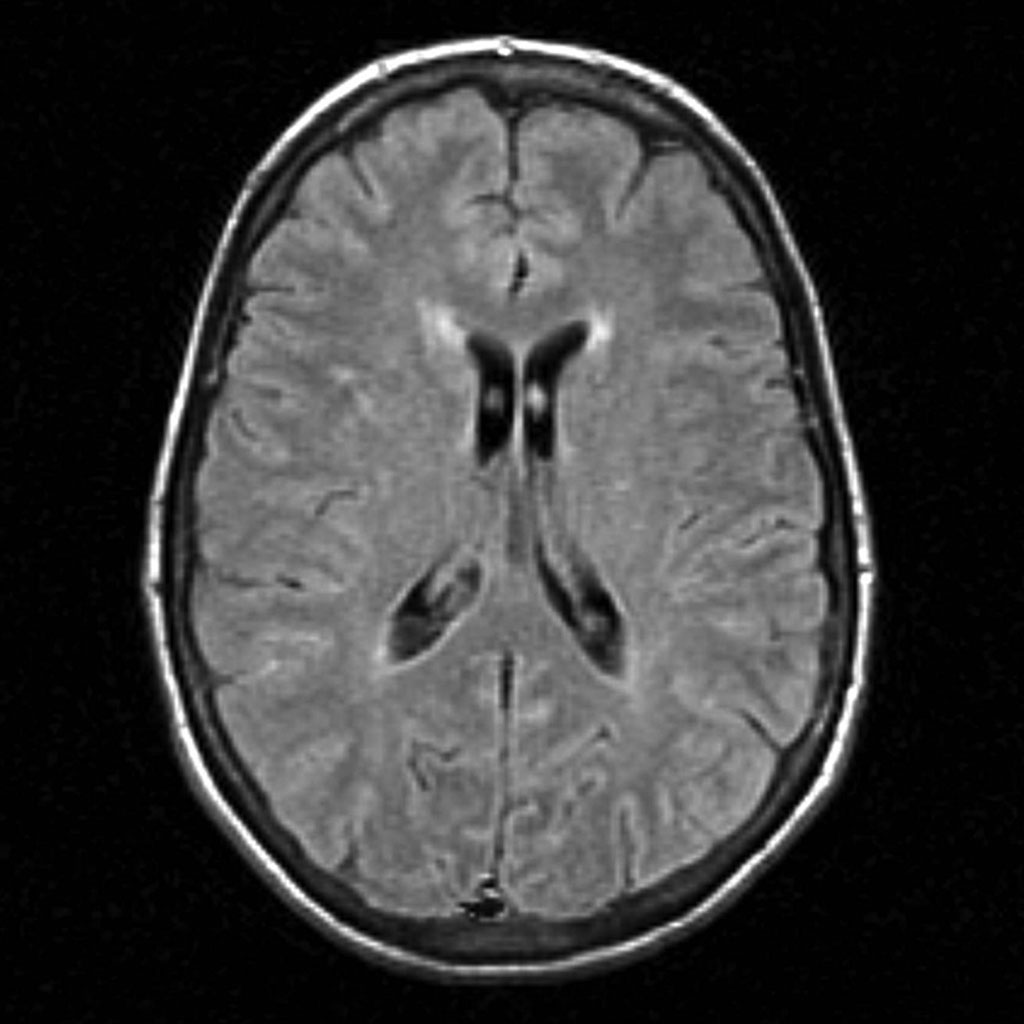
Label: notumor